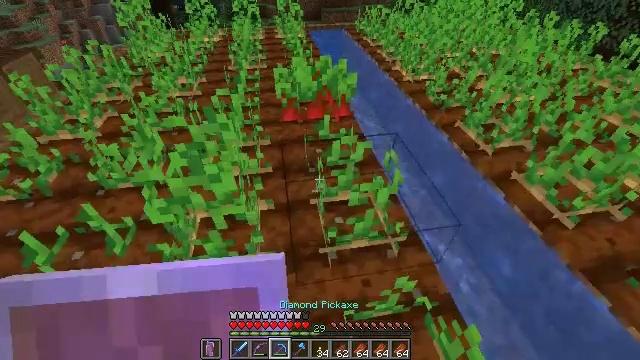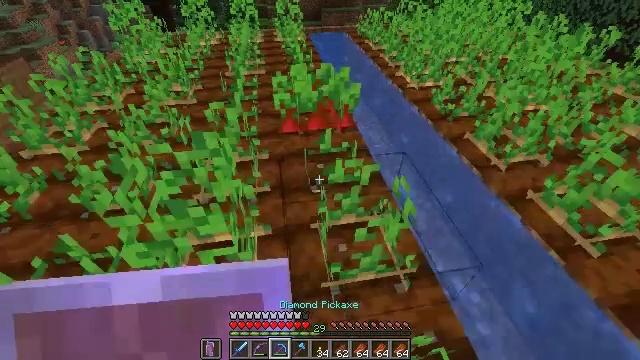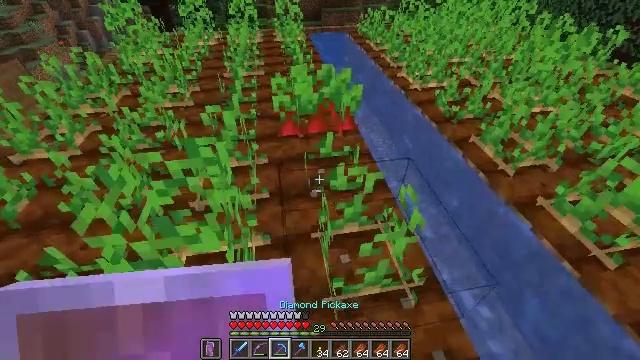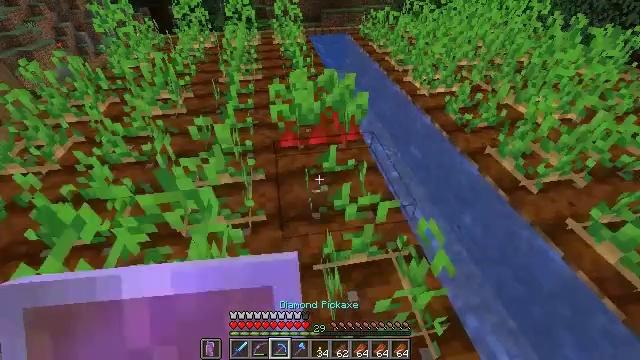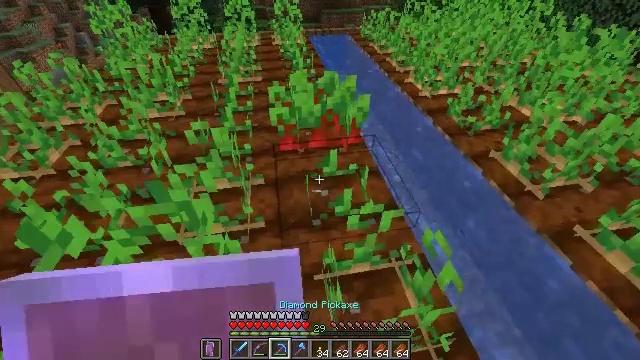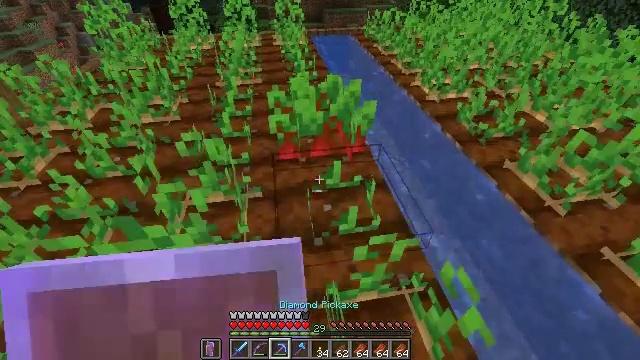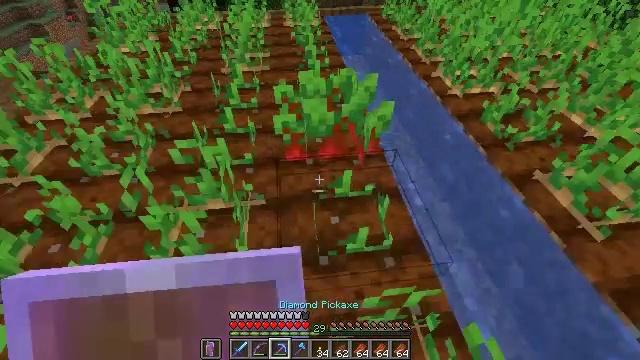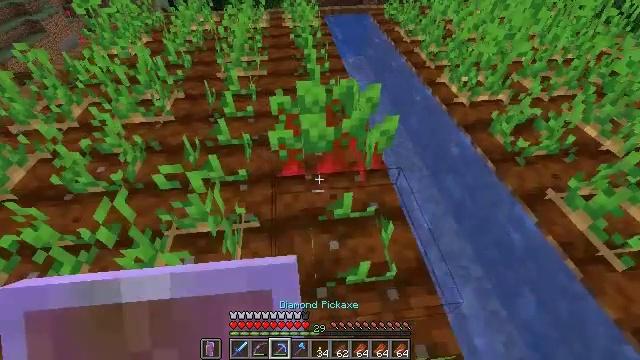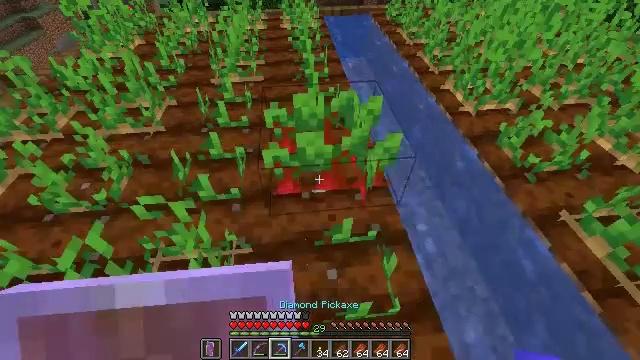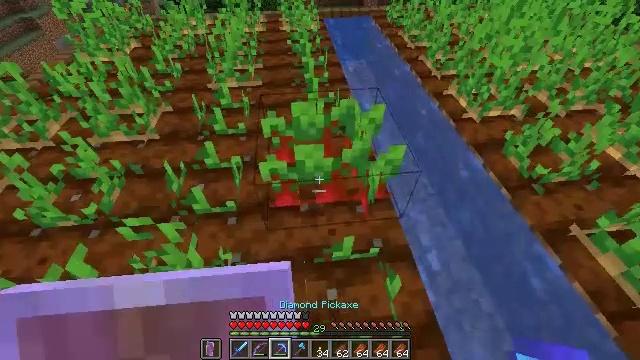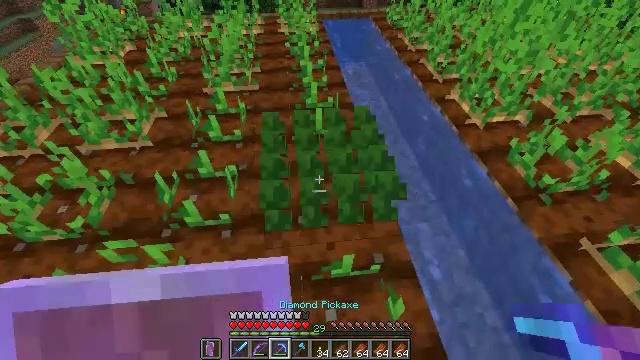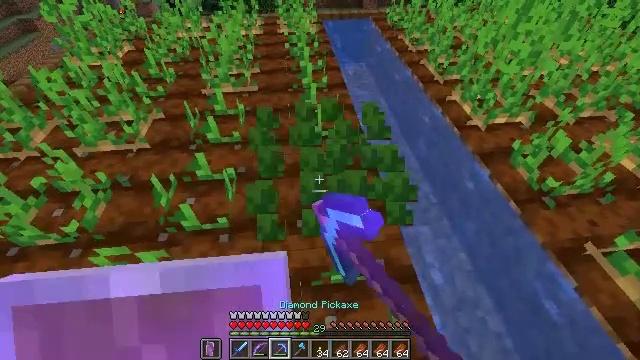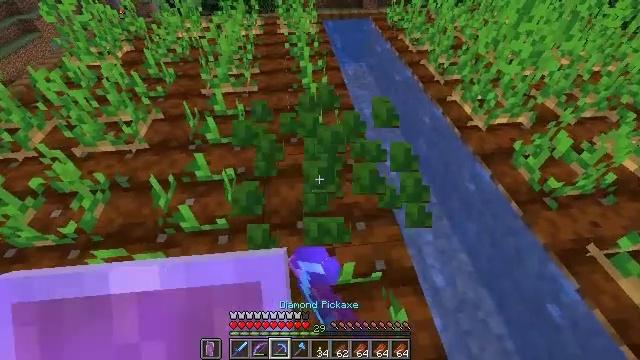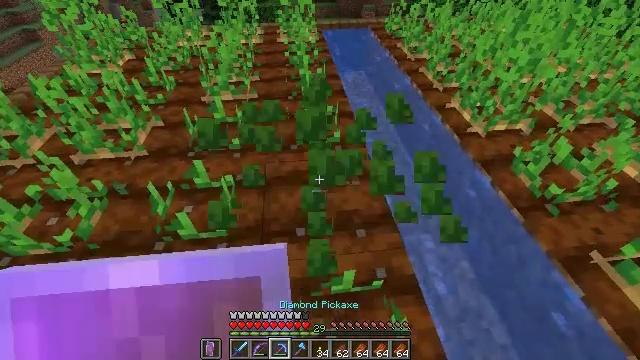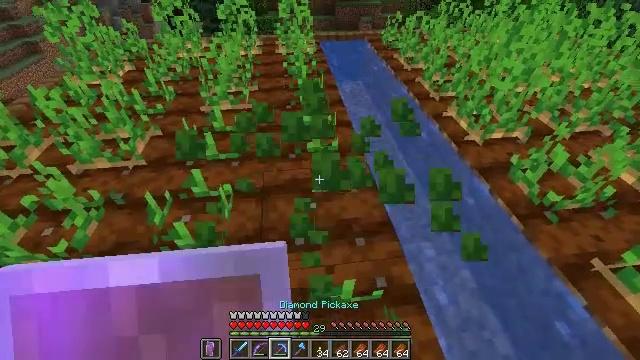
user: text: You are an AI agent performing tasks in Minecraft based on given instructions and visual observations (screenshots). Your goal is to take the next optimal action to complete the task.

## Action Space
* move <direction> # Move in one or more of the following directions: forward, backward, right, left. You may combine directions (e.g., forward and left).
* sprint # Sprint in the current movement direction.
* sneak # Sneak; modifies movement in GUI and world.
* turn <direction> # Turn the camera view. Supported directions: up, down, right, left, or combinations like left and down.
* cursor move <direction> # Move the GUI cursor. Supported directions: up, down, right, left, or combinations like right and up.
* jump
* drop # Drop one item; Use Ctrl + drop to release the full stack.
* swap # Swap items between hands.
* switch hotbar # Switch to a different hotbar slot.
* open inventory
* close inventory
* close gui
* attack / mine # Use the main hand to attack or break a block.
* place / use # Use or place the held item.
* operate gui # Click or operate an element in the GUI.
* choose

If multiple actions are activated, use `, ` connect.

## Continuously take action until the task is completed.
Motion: motion action
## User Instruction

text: Harvest the mature beetroots.
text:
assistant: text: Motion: move forward
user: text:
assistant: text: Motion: move forward
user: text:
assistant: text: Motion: move forward
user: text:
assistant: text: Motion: move forward
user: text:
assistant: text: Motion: move forward
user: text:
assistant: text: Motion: move forward, turn left and down
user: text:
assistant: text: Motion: move forward
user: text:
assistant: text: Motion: move forward
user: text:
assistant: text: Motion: no_op
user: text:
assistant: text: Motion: attack / mine
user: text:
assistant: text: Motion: attack / mine
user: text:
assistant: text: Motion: no_op
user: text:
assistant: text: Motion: turn up
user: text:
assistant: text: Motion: turn up
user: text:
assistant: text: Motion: no_op